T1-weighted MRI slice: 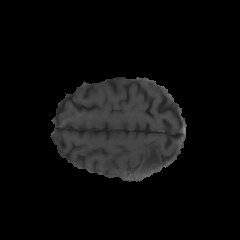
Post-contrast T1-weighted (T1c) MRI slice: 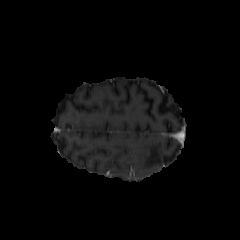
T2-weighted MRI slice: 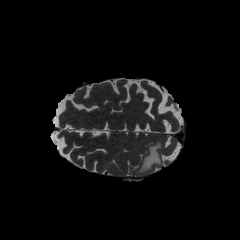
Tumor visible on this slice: yes